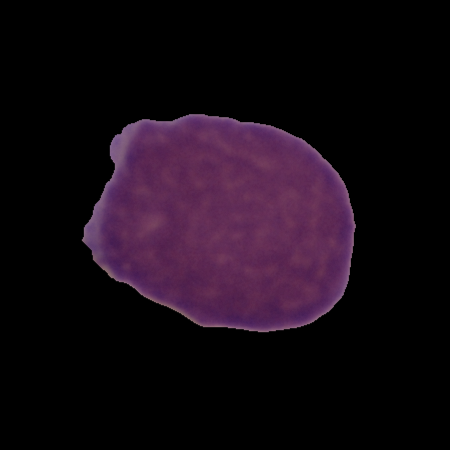
Label: healthy